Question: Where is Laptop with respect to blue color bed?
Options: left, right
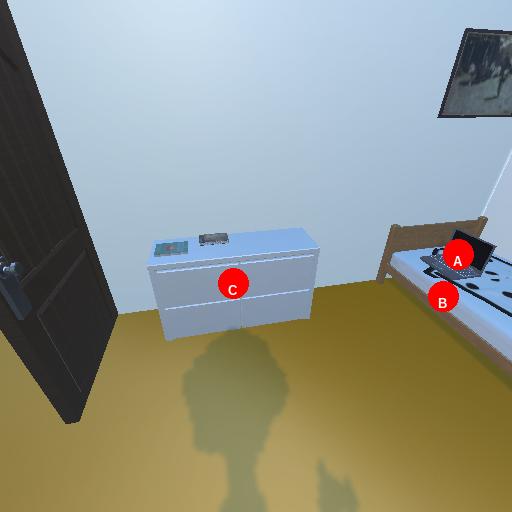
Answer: left